Question: The problem isn't that I don't know how to make a border-less form re-sizable, or to how to draw a border. The problem is what happens when you re-size the form with that custom border.
Here is a screenshot, because I don't know how to explain it:

Here is how I created the border (currently):
'''
private void Form1_Paint(object sender, PaintEventArgs e)
{
int width = 1;
Rectangle rec = this.ClientRectangle;
ButtonBorderStyle bbs = ButtonBorderStyle.Solid;
Color clr = Color.Gray;
ControlPaint.DrawBorder(e.Graphics, rec, clr, width, bbs, clr, width, bbs, clr, width, bbs, clr, width, bbs);
}
'''
As for re-sizing a border-less form; I created a repository for the project.
<URL>
I don't have any idea as to why this happens, so I wouldn't know where to begin. I just need to draw a border without it doing this. I have tried other ways of drawing one, but the results were the same.
Hopefully this and the repository becomes useful for anyone trying to do the same.
Thank you for taking your time to read if you did.
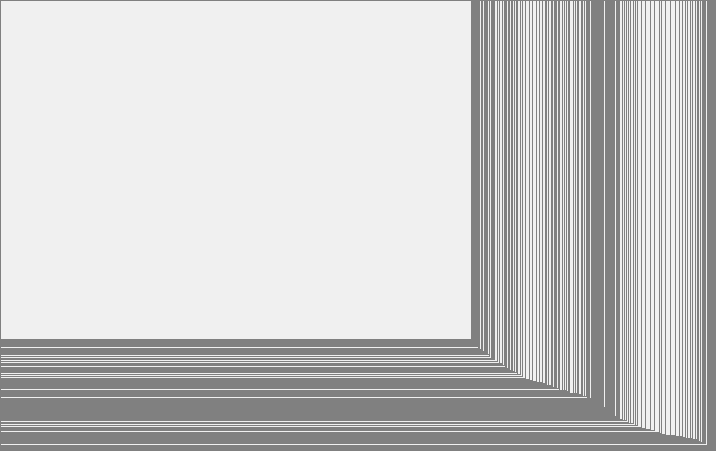
Answer: Try to use 'Graphics.DrawRectangle' instead of 'DrawBorder'
'''
protected override void OnPaint(PaintEventArgs e)
{
base.OnPaint(e);
Single fWidth = 5.0f;
Rectangle r = new Rectangle(0,0,this.ClientRectangle.Width-1,this.ClientRectangle.Height-1);
e.Graphics.DrawRectangle(new Pen(Color.Gray, fWidth), r);
}
protected override void OnResize(EventArgs e)
{
base.OnResize(e);
this.Invalidate();
}
'''